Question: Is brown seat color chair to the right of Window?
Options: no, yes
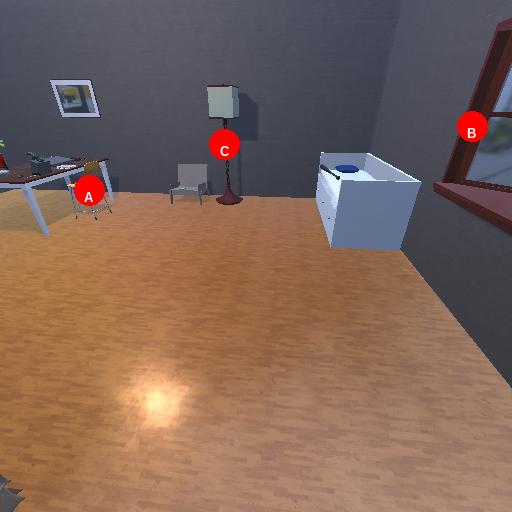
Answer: no